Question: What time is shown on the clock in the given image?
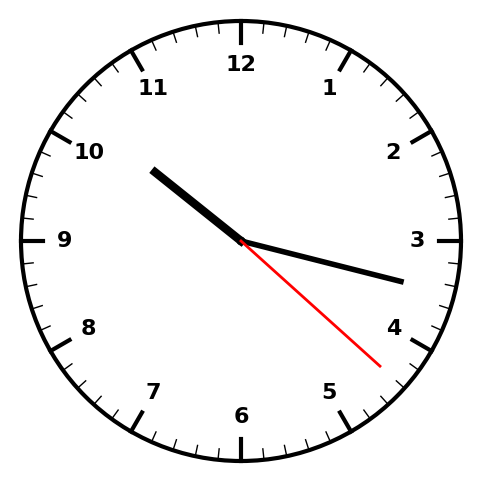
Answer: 10:17:22